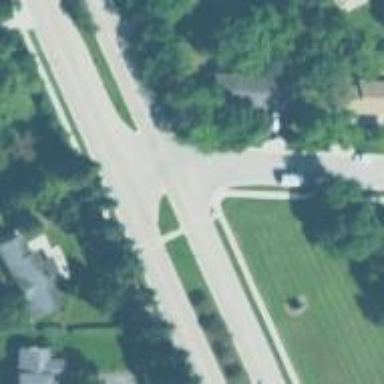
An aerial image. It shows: Footway crossing with marked asphalt surface.